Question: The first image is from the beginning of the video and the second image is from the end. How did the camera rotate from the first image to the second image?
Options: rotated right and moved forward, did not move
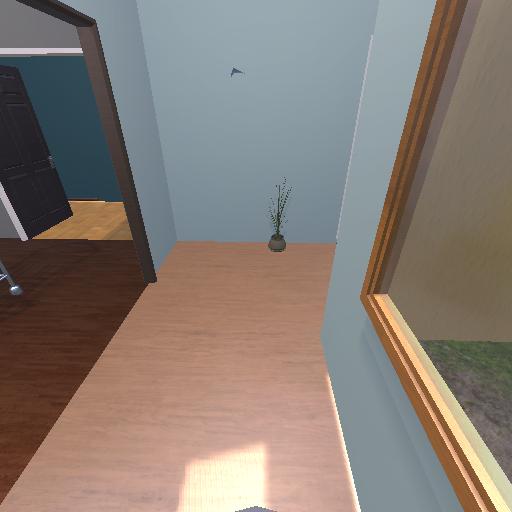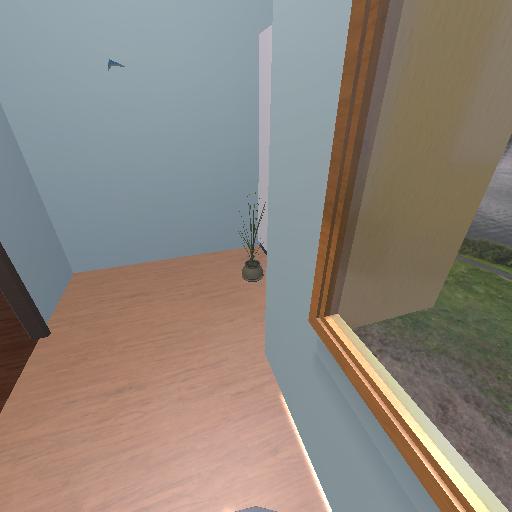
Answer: rotated right and moved forward